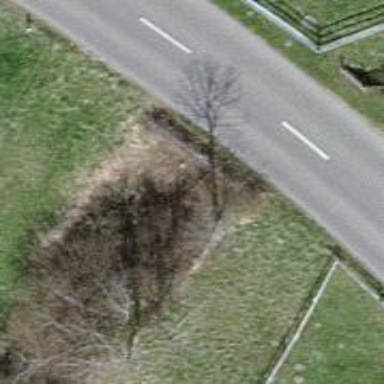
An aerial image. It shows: Bus stop along the road.